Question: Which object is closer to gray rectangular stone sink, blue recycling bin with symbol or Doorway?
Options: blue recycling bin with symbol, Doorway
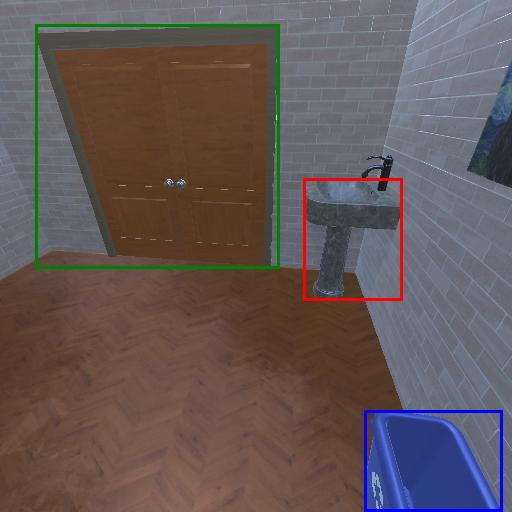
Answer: blue recycling bin with symbol